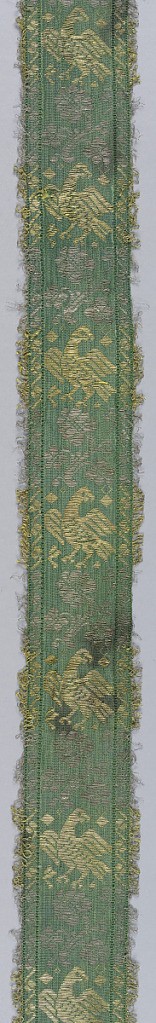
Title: Trimming
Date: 18th century
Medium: Grren silk and silver and gilt thread.
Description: Design of bird with spread wings alternating with flowering spray; set between narrow borders and edged with picots in silver and gilt thread.